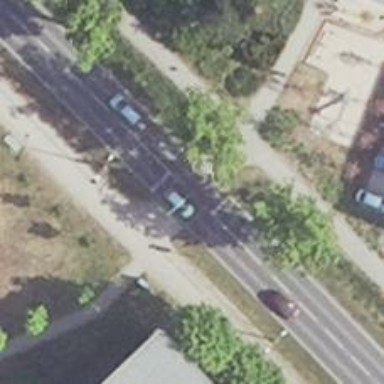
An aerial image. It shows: Secondary road with separate sidewalks on both sides. The road has asphalt surface.